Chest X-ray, PA view. Patient: 37 years old, sex F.
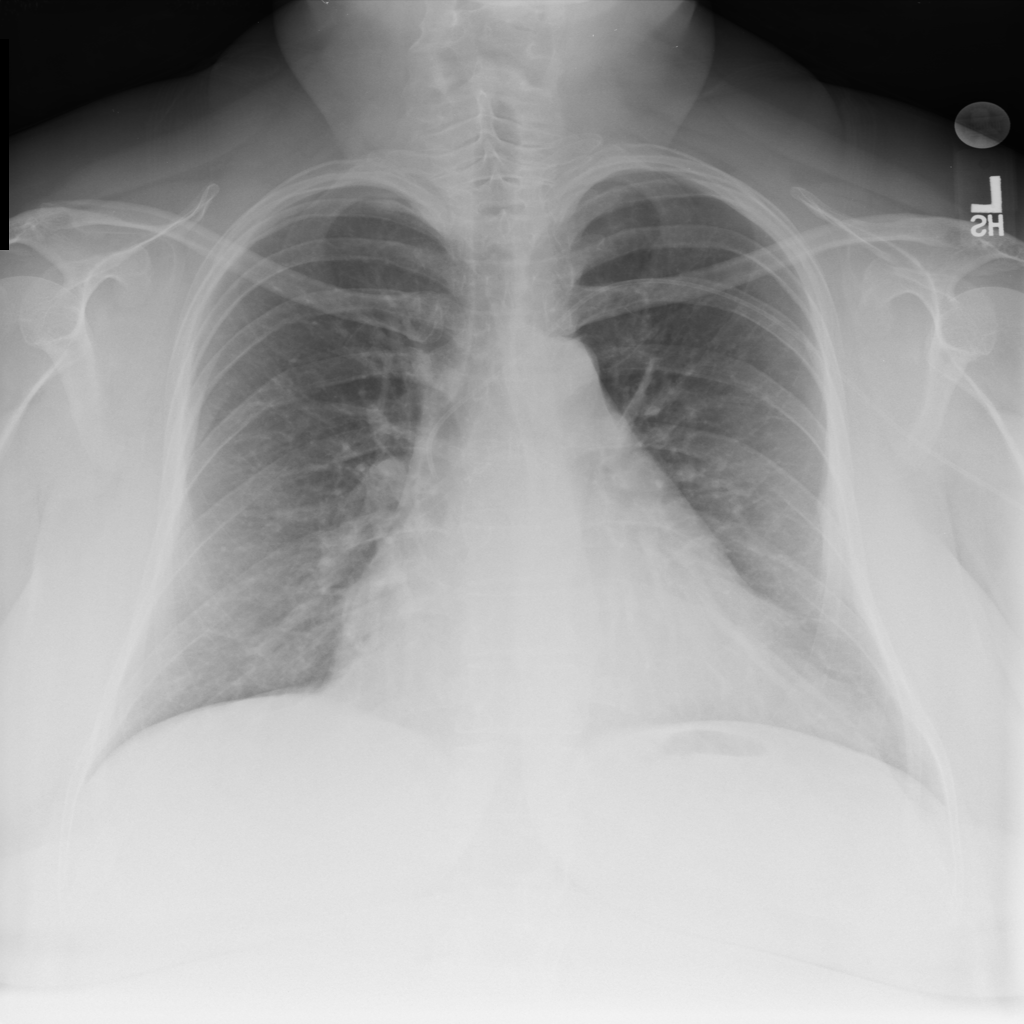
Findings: Cardiomegaly